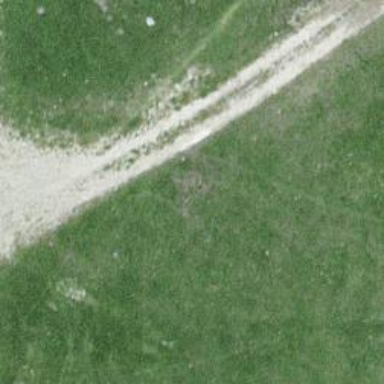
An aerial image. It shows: Dirt track road.